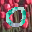
Label: 0